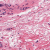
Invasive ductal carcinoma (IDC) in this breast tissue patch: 0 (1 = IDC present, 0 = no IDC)